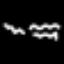
Label: squiggle